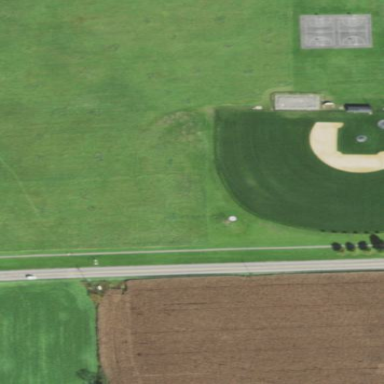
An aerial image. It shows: Baseball pitch for leisure land activities.